Interaction volume radius: 5 \u00c5
Interaction volume height: 30 \u00c5
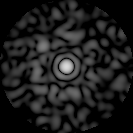
Disorder parameter: 0.8421